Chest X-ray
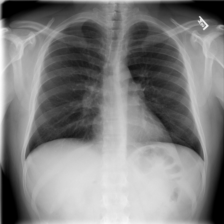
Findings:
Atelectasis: negative
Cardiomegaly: negative
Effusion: negative
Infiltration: negative
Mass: negative
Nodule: negative
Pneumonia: negative
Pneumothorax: negative
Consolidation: negative
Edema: negative
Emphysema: negative
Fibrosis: negative
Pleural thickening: negative
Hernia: negative